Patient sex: M
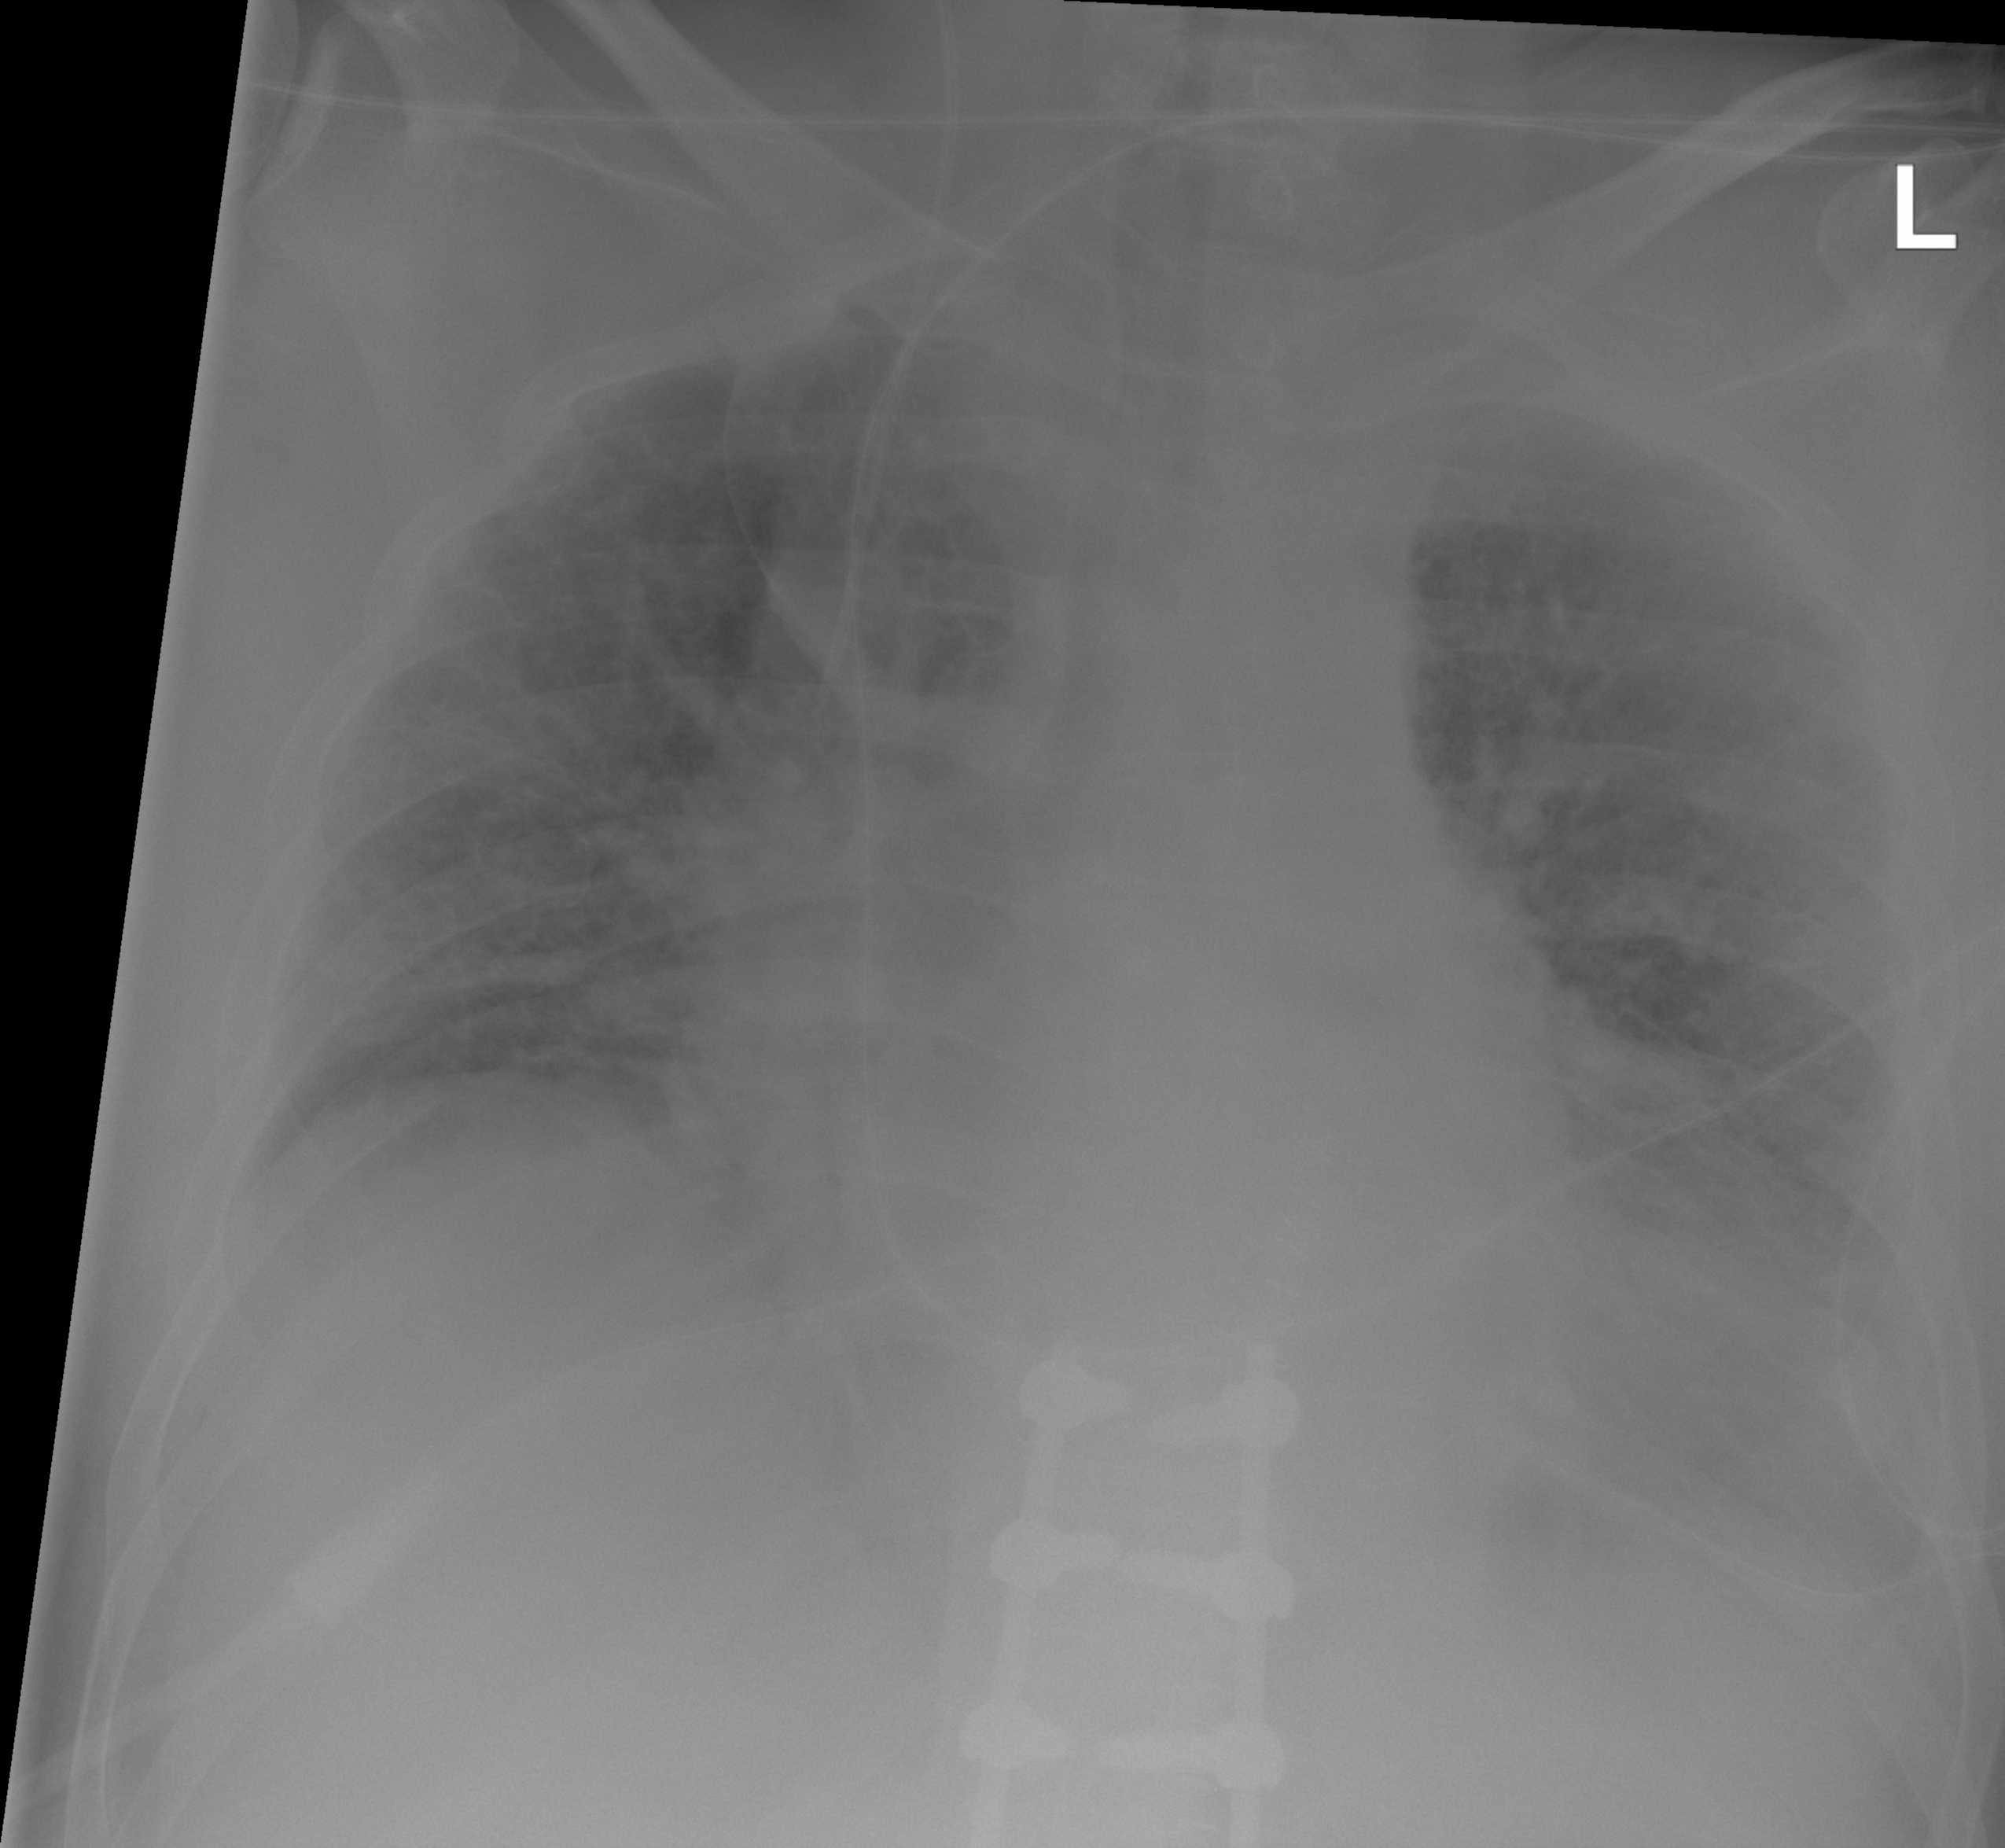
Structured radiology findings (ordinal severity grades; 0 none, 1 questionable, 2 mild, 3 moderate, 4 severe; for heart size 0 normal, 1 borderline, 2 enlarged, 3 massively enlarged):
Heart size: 2
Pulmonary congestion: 3
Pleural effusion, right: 0
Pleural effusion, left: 2
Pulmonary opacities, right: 3
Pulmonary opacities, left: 3
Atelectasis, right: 3
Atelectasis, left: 3